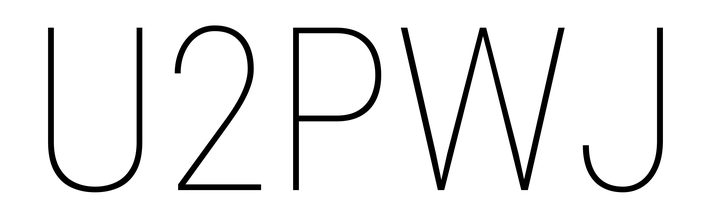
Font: Roboto_Condensed_Thin